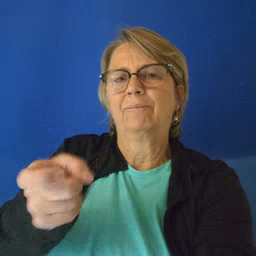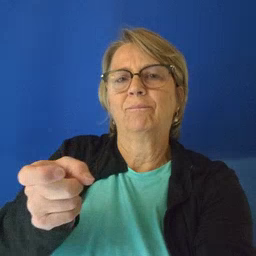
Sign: gift